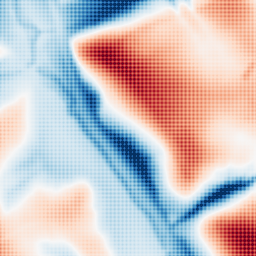
Category: multiscale
Decomposition family: dog_multiscale
Decomposition parameters: sigma_ratio: 1.6
n_scales: 6
base_sigma: 2
Upsampling method: sinc_hamming
Upsampling parameters: scale: 4
kernel_size: 4
Upsampling scale: 4